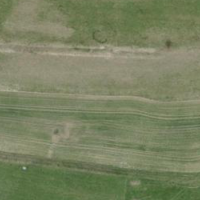
EUNIS habitat code: 52
Species observed at this site:
Gryllus campestris